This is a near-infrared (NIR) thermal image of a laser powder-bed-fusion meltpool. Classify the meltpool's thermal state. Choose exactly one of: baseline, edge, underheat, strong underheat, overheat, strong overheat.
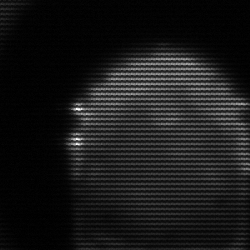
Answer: edge